九年级 · 组合几何学
(6 分) 如图, $\odot O$ 中, 弦 $A B$ 与 $C D$ 相交于点 $E, A B=C D$, 连接 $A D, B C$. 求证:

$$
A D=B C \text {. }
$$

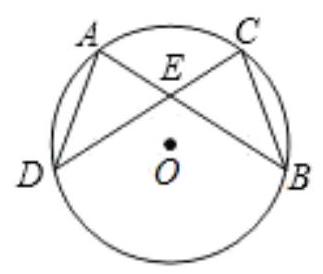
答案:  证明见详解

解析: 由 $A B=C D$ 知 $A B=C D$, 得到 $A D+A C=B C+A C$, 即可得出 $A D=B C$.

【详解】解: $\because A B=C D$,

$\therefore A B=C D$, 即 $A D+A C=B C+A C$ ，

$\therefore A D=B C$.

【点睛】本题主要考查圆心角、弧、弦的关系, 理解在同圆或等圆中, (1)圆心角相等, (2)所对的弧相等, (3)所对的弦相等, 三项“知一推二”, 一项相等, 其余二项皆相等是解题关键.